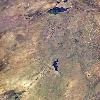
Label: land